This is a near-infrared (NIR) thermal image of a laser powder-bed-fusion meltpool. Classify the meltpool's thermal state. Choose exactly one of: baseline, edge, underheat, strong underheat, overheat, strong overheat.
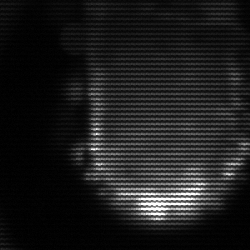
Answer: baseline